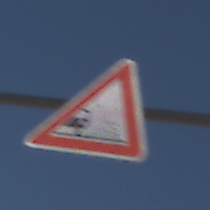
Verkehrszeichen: SplittSchotter
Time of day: MorningAfternoon
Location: Outdoor (Nature)
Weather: Clear
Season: NotSpecified
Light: Natural